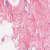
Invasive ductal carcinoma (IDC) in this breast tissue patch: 0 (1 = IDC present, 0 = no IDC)